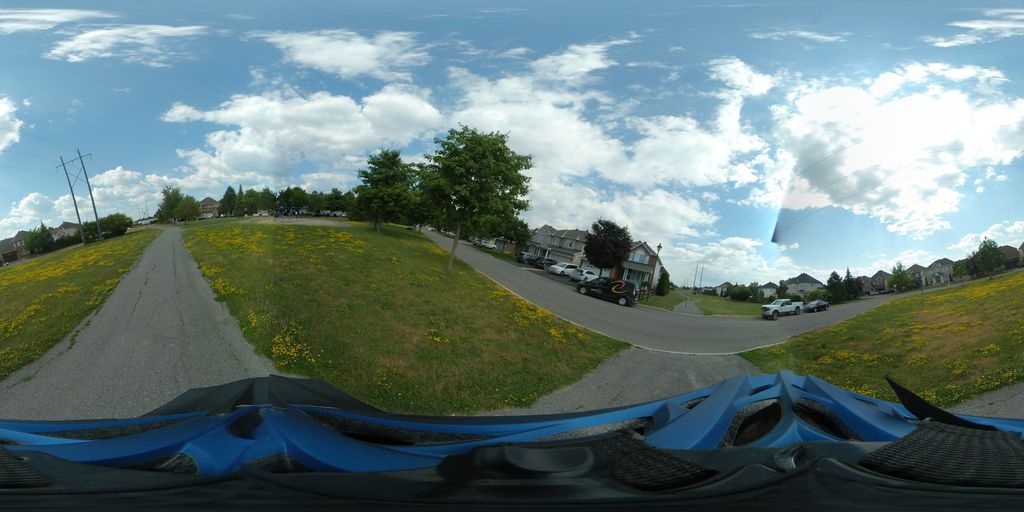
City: ottawa-gatineau